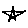
Label: star